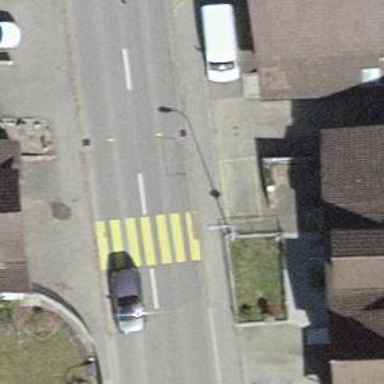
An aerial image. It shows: Uncontrolled zebra crossing on the road.